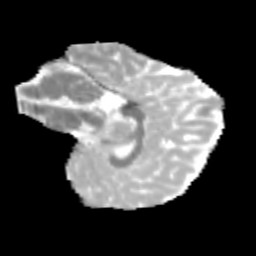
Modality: MD
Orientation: sagittal
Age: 9
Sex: female
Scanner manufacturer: siemens
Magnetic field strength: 3 T
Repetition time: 3.8 s
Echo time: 0.07 s